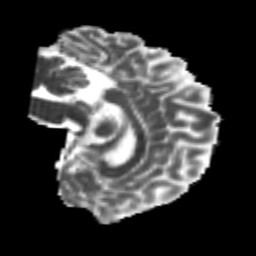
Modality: MD
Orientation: sagittal
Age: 20
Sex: male
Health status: healthy
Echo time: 0.074 s